Question: Am trying to draw a simple line plot using Core Plot.
The plot labels seem to get sliced off near the ends.

Am setting the padding this way :
'''
self.graph.plotAreaFrame.paddingBottom = 25.0;
self.graph.plotAreaFrame.paddingTop = 25.0;
self.graph.plotAreaFrame.paddingLeft = 25.0;
self.graph.plotAreaFrame.paddingRight = 25.0;
'''
And setting the axes to nil
'''
[self.graph addPlot:plot];
self.graph.axisSet = nil;
self.graphHostView.allowPinchScaling = YES;
self.graphHostView.hostedGraph = self.graph;
[self.view addSubview:self.graphHostView];
'''
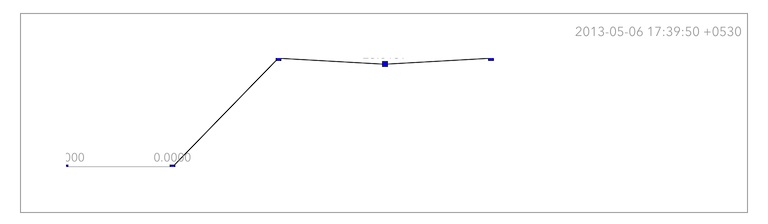
Answer: Expand the 'xRange' and/or 'yRange' of the plot space a bit so the plot points don't fall right on the edge of the plot area. Look at the "Control Chart" demo in the example app for sample code.